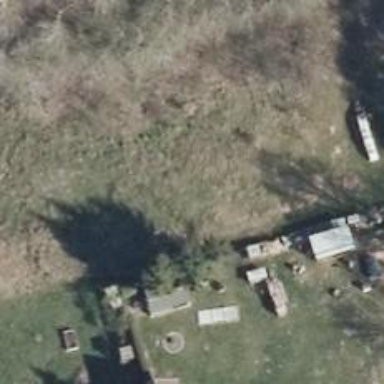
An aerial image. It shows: Isolated dwelling in the countryside.